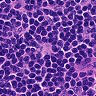
Metastatic tissue present: no